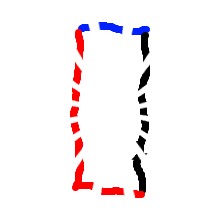
Shape: rectangle